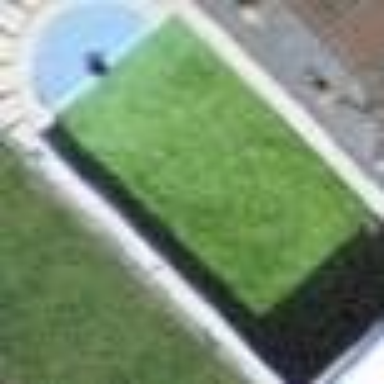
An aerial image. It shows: Swimming pool located in leisure land.